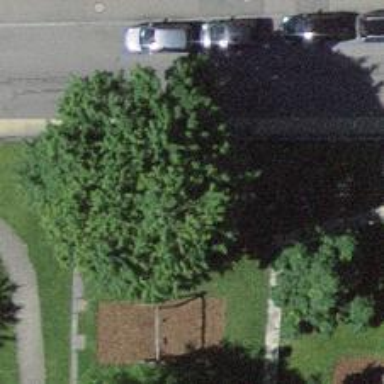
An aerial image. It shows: Brown bench.